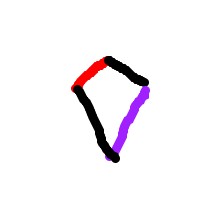
Shape: kite